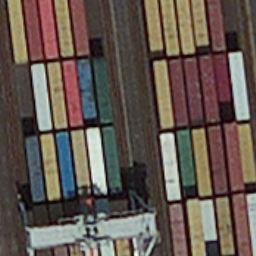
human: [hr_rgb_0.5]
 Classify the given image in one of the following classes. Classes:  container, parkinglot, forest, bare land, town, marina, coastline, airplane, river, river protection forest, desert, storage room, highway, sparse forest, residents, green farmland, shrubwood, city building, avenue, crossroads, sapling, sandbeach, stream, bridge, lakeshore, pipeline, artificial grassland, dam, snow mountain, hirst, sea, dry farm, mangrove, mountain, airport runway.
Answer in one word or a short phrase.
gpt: container